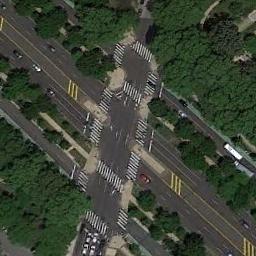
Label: intersection